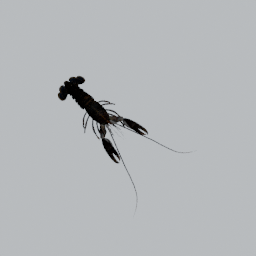
Label: animals